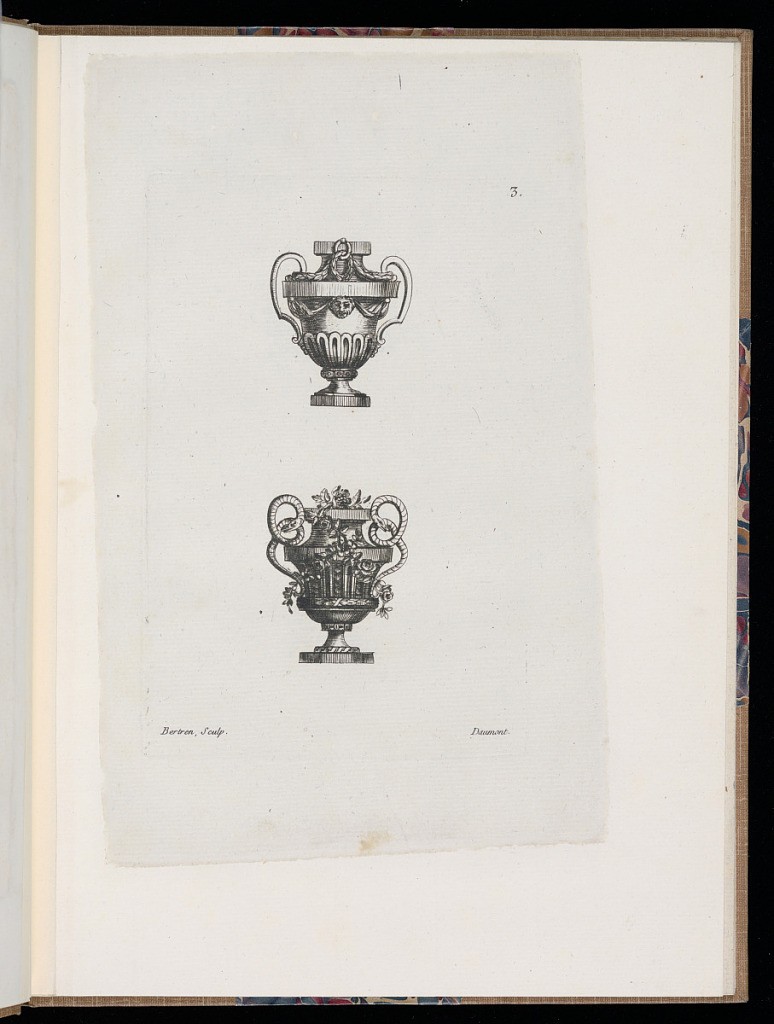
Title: Ornamental Vase Designs
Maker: Théodore Bertren, active in France, 18th century
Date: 1772
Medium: Engraving on paper
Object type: Print
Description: Two vases, one above the other. The top vase has two s-curve handles and a garland of leaves draped through a ring and around the neck. Below the shoulder of the vase is a mascaron with drapery. The lower vase has two looping serpentine handles. The body of the vase is fluted with a shell pattern. A garland of flowers is draped around and across the vase. The plate is signed and numbered.